Question: I got 2 errors when I tried to validate my app with the appstore.
How could I solve this ?
The approach i took to upload my build;
When I set 'Build configuration' to 'Ad Hoc' it 'Archives' correctly (and displays in 'Organizer'), but when I set 'Build configuration' to 'Release', the 'archive' file doesn't get displayed in the 'organizer'. I have a different <URL>
So I clicked on the 'archived' file (which was obtained after I set the 'Build configuration' to 'Ad Hoc'), and clicked on 'Validate'.
Here is the screen shot, can someone tell me what I should be doing to get rid of this error ?

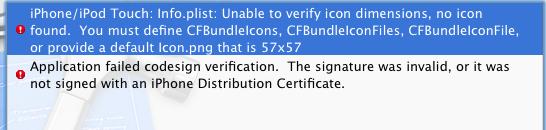
Answer: Make sure your app icon is added to your project bundle and Also it is exactly '57 x 57 pixels' PNG image.
Make sure you have set the 'Distribution Certificate' and not 'Development Certificate' in both 'Project' and 'Target Settings'.
You need to cross check it.
Also please cross check whether you are archiving the correct scheme, which you are setting the 'Distribution Certificate' for.
I have found louie's answer from the link <URL> which was helpful to me once with same private key issue:
Here is what answer is:
> I had the same problem: I first downloaded my certificates to my small
MacBook while on the run. When trying to install the certificates on
my iMac... then I ran into the problems described on this page.After spending hours pulling my hair out like many of you, I performed
the following steps to fix it:Close all your stuff except your webpage that should be logged into
App Dev center.Open Xcode. Click WINDOW > ORGANIZER > select "Provisioning Profiles"
on the left. That should bring up your provisioning profiles.
Highlight one by one (if more than 1), right click and delete profile.
Yes, just do it! Delete them all! (I kept making a new one after a new
one trying to make the thing work.)From the first page you see after logging into the App Dev Center on
the right side click "iOS PROVISIONING PORTAL" > (do not "launch
assistant"). Instead click on the left side. Select CERTIFICATES. You
will probably have just one line listed with your name/company - from
there click on the right side REVOKE. Click OK to verify that's what
you want to do.On the same page click DEVICES. Click the box next to your device you
are trying to provision and click REMOVE SELECTED. Again click OK to
verify.Wait about 2 minutes to let Apple do their thing.Now click on "HOME" that is on the left side navigation.Click "Launch Assistant"create a new app ID - call it whatever you want. Just make sure it's
unique enough to know that's the one you just created because the
others you've been messing with all day will not be deleted from
Apples Dev Center.You should be able to follow the rest of the Assistant without
troubles -- the main thing is you just had to delete your old
provision profiles and start over.
Hope this helps you.